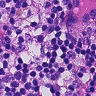
Metastatic tissue present: no